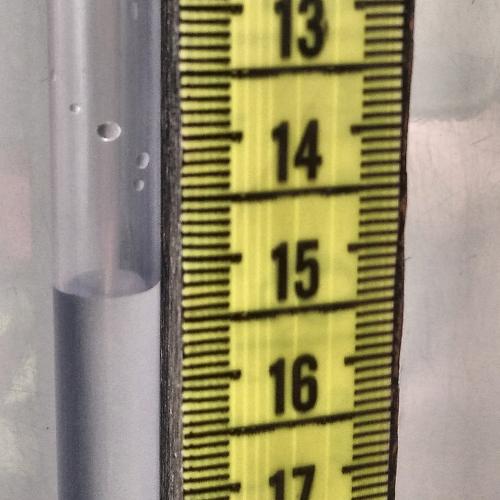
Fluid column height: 15.2 cm